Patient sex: M
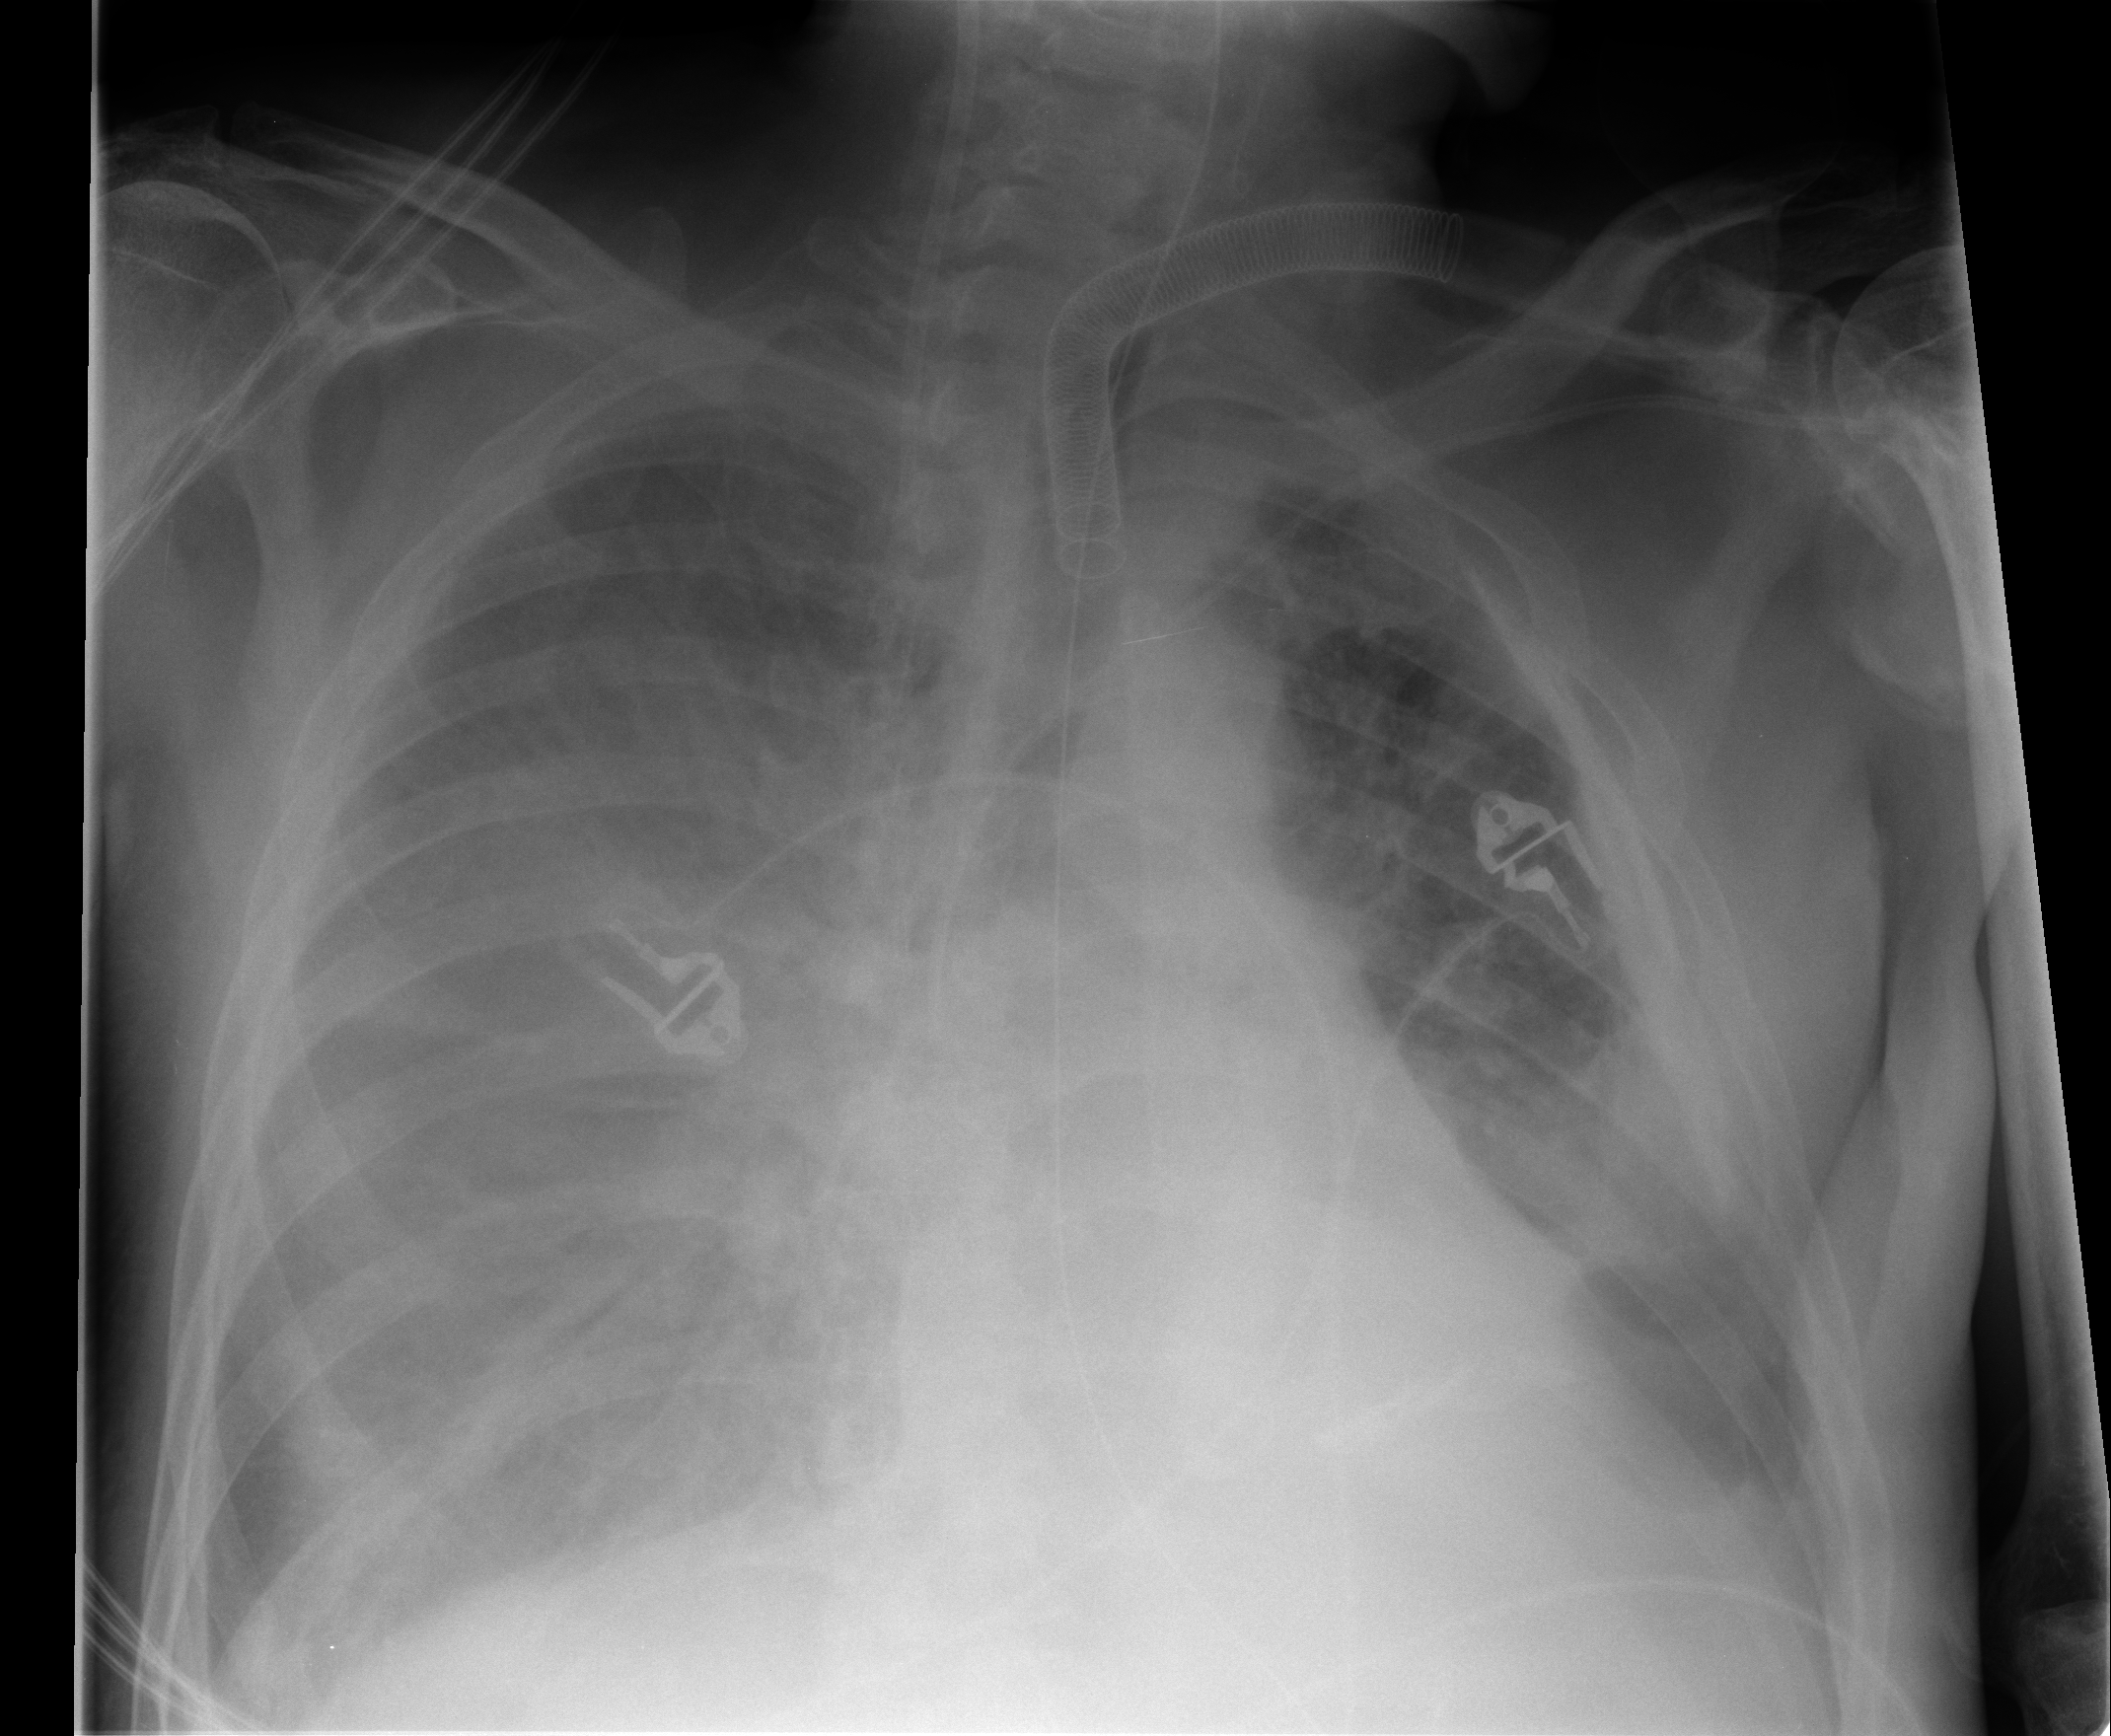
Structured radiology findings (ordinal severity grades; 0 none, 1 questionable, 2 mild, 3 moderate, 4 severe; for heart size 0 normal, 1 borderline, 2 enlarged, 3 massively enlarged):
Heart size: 0
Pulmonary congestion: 3
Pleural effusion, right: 3
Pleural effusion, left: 3
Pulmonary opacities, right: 3
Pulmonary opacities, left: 3
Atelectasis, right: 2
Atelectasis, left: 2